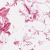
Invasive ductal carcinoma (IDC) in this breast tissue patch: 0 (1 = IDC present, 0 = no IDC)